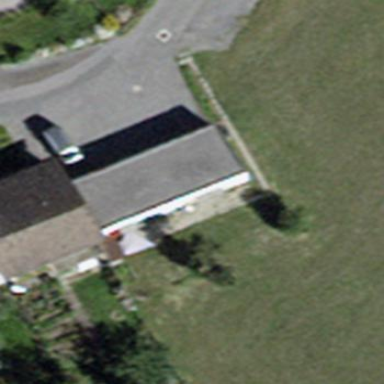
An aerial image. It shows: Garage building.